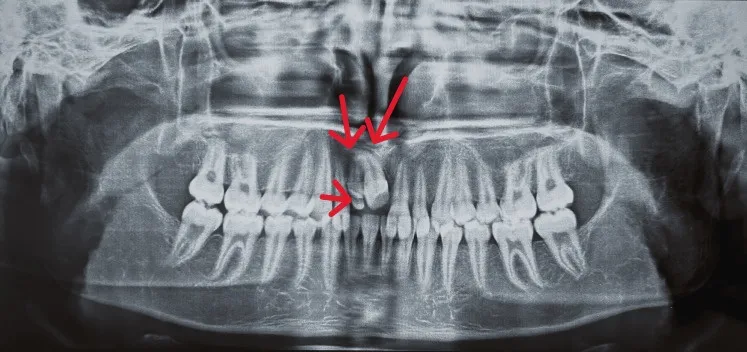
Pre-treatment panoramic radiograph.
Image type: radiology (x_ray)